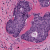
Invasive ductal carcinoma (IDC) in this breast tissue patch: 0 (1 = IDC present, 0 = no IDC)